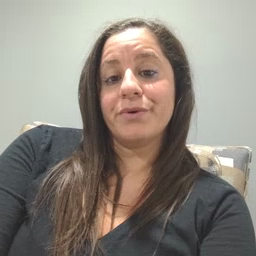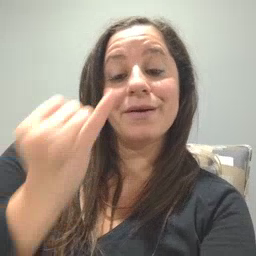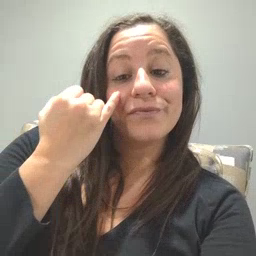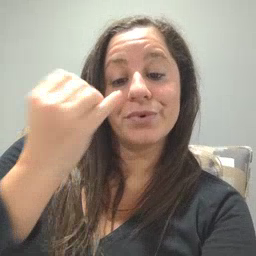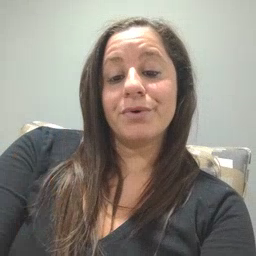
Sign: if